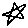
Label: star